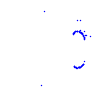
Particle: pion